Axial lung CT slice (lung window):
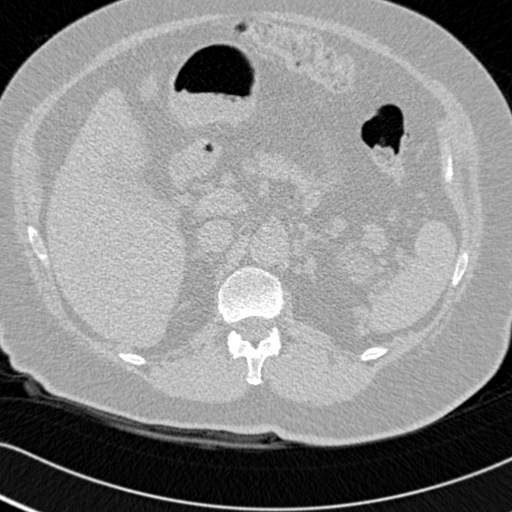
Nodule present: no